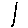
Label: line